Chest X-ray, PA view. Patient: 55 years old, sex M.
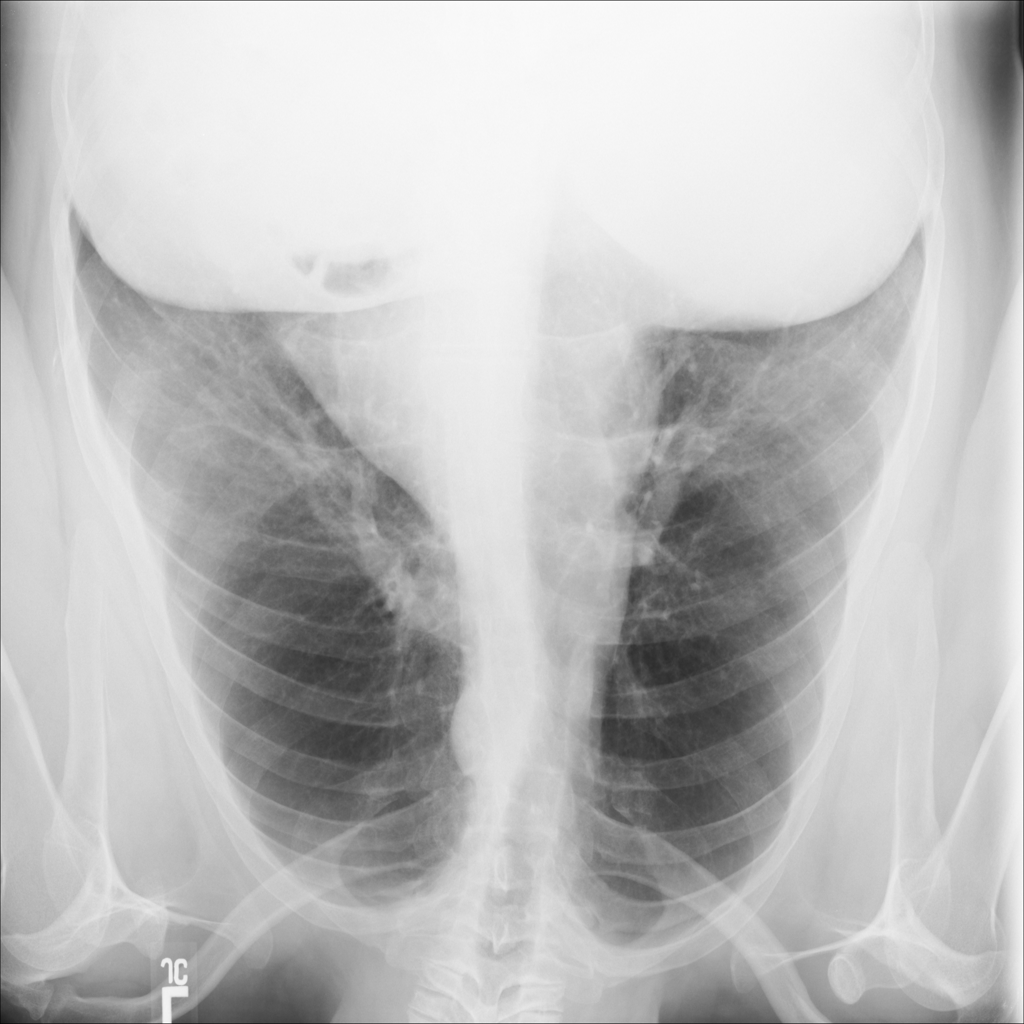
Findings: No Finding